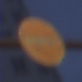
Verkehrszeichen: VerbotDerEinfahrt
Umgebung: Outdoor, Urban
Tageszeit: Night
Wetter: PartlyCloudy
Licht: Artificial
Jahreszeit: NotSpecified
Kontrast: HighContrast